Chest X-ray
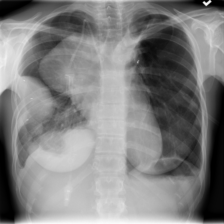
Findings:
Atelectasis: negative
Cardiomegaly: negative
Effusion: negative
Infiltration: negative
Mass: positive
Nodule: negative
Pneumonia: negative
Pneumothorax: negative
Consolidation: negative
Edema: negative
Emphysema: negative
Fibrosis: negative
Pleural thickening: negative
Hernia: negative